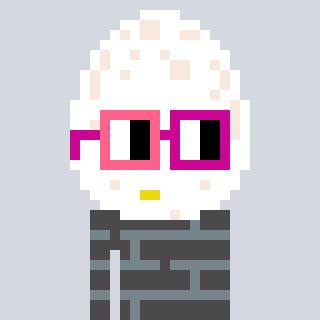
a pixel art character with square pink and red glasses, a egg-shaped head and a grayscale-colored body on a cool background